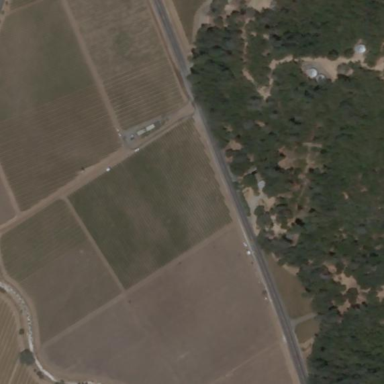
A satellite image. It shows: Vineyard growing wine grapes.